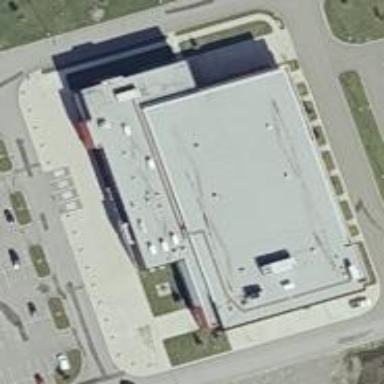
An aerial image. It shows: Building that is part of sports centre dedicated to skating activities.